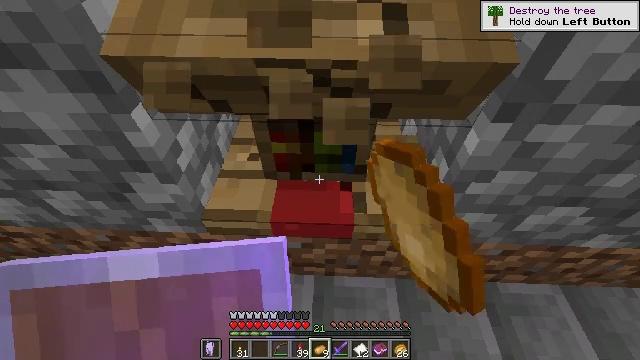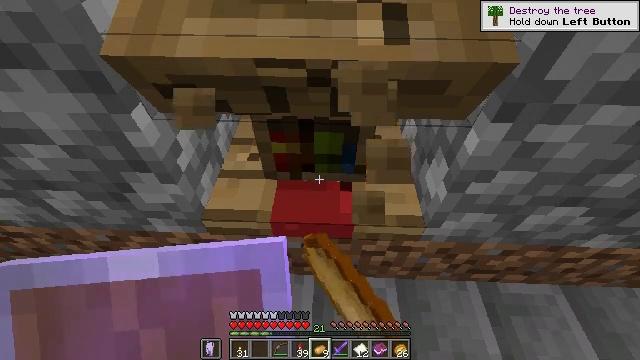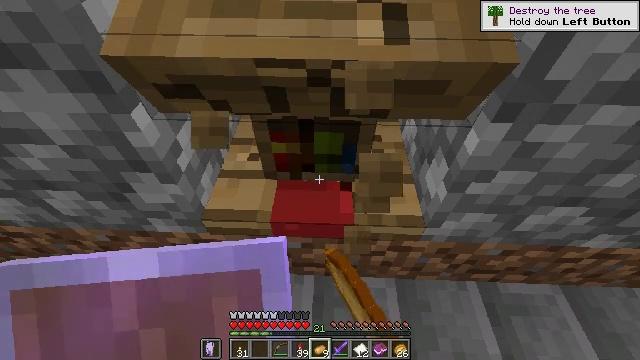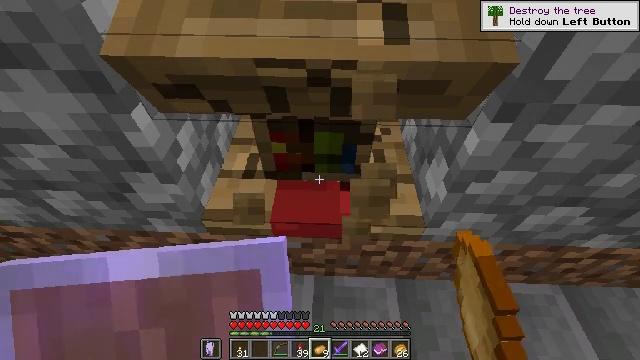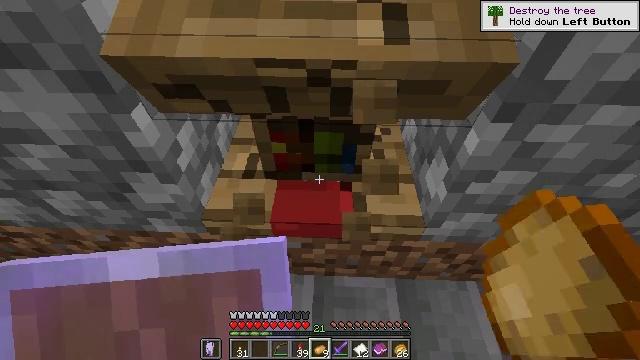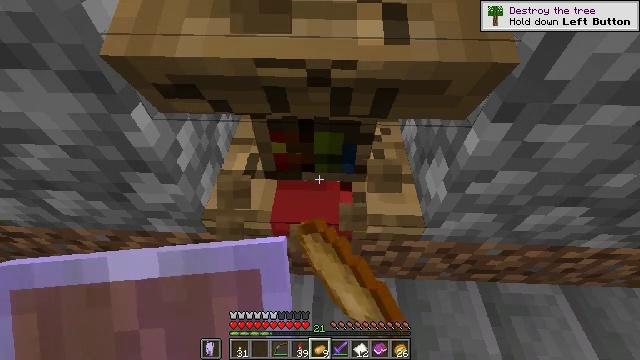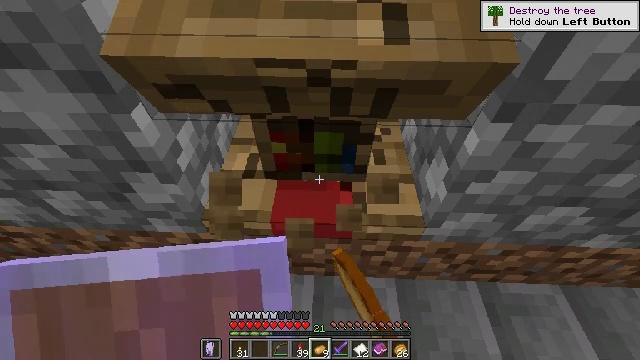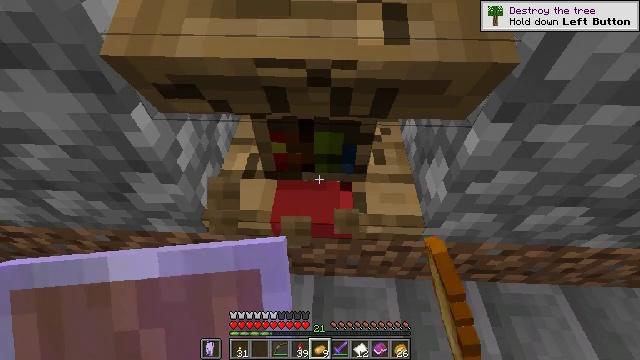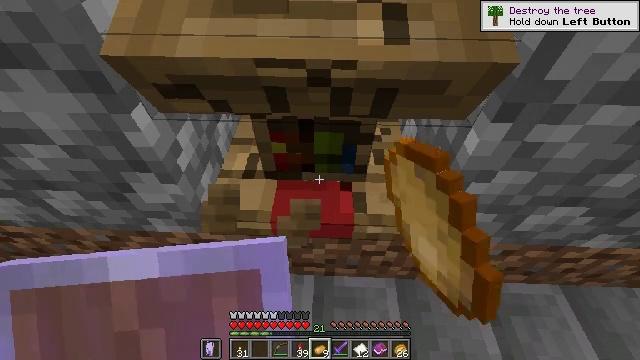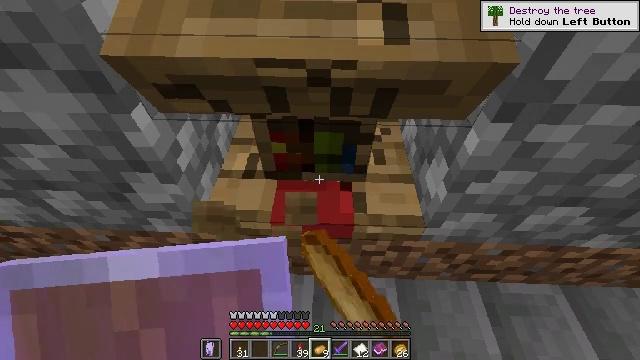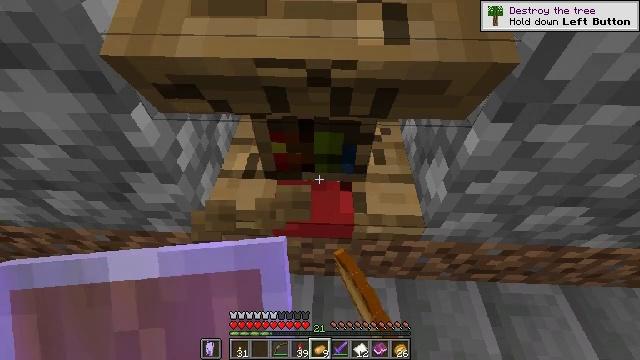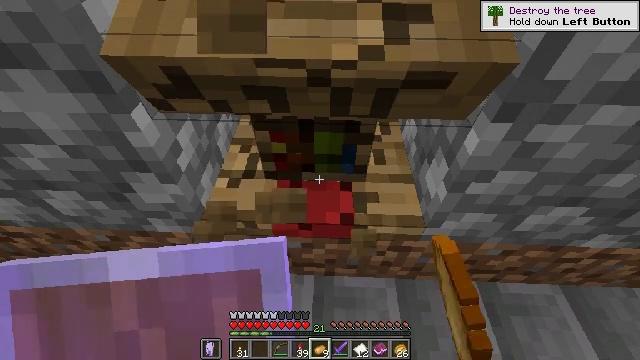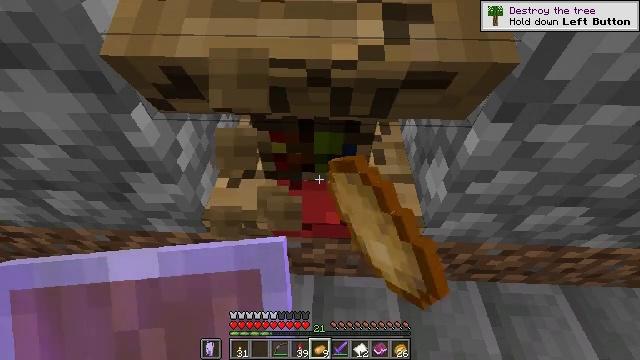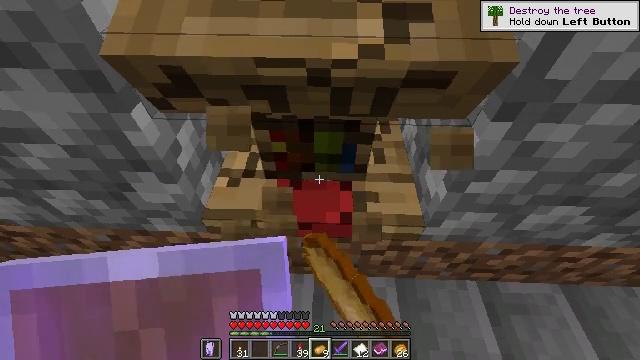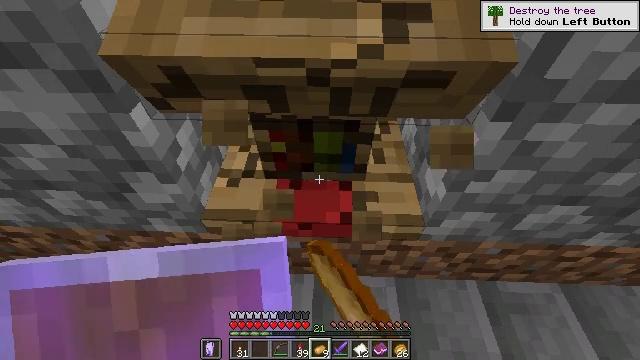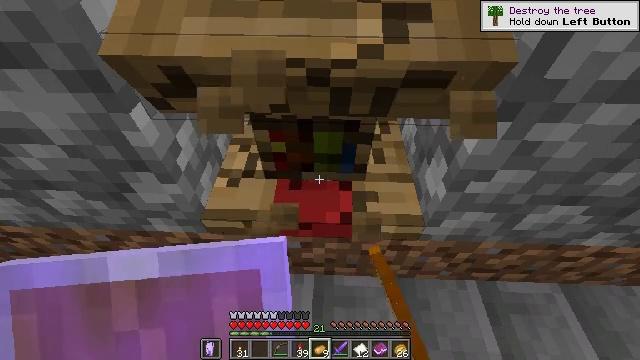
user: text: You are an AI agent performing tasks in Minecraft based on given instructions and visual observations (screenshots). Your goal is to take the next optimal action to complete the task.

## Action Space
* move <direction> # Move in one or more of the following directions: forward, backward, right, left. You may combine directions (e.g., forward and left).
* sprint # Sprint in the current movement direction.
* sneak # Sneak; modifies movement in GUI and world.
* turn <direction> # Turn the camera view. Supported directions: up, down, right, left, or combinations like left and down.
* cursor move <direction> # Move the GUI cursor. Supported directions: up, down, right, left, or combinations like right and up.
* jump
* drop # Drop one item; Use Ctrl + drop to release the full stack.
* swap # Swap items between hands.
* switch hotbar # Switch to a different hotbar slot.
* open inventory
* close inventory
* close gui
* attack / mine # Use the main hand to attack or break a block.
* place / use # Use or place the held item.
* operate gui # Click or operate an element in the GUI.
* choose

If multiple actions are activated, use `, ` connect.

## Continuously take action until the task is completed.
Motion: motion action
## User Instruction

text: Collect the lectern by destroying it.
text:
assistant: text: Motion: attack / mine
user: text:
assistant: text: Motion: attack / mine
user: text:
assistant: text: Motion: attack / mine
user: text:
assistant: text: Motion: attack / mine
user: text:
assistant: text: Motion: attack / mine
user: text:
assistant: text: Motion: attack / mine
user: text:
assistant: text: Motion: attack / mine
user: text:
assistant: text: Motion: attack / mine
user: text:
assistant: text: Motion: attack / mine
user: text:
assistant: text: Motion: attack / mine
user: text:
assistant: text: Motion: attack / mine
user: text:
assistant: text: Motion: attack / mine
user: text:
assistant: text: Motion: attack / mine
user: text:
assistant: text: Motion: attack / mine
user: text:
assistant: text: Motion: attack / mine
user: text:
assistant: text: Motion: attack / mine
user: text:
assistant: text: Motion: attack / mine
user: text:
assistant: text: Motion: attack / mine
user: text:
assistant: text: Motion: attack / mine
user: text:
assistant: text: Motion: attack / mine
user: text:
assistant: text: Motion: attack / mine
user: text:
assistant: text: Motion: attack / mine
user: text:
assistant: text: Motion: attack / mine
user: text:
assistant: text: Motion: attack / mine
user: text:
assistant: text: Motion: attack / mine
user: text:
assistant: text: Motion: attack / mine
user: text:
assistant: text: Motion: attack / mine
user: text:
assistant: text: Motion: attack / mine
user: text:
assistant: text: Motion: attack / mine
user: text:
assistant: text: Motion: attack / mine